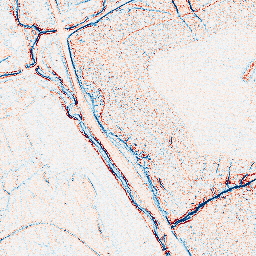
Category: edge_preserving
Decomposition family: anisotropic_diffusion
Decomposition parameters: iterations: 5
kappa: 10
gamma: 0.05
Upsampling method: bspline
Upsampling parameters: scale: 8
Upsampling scale: 8